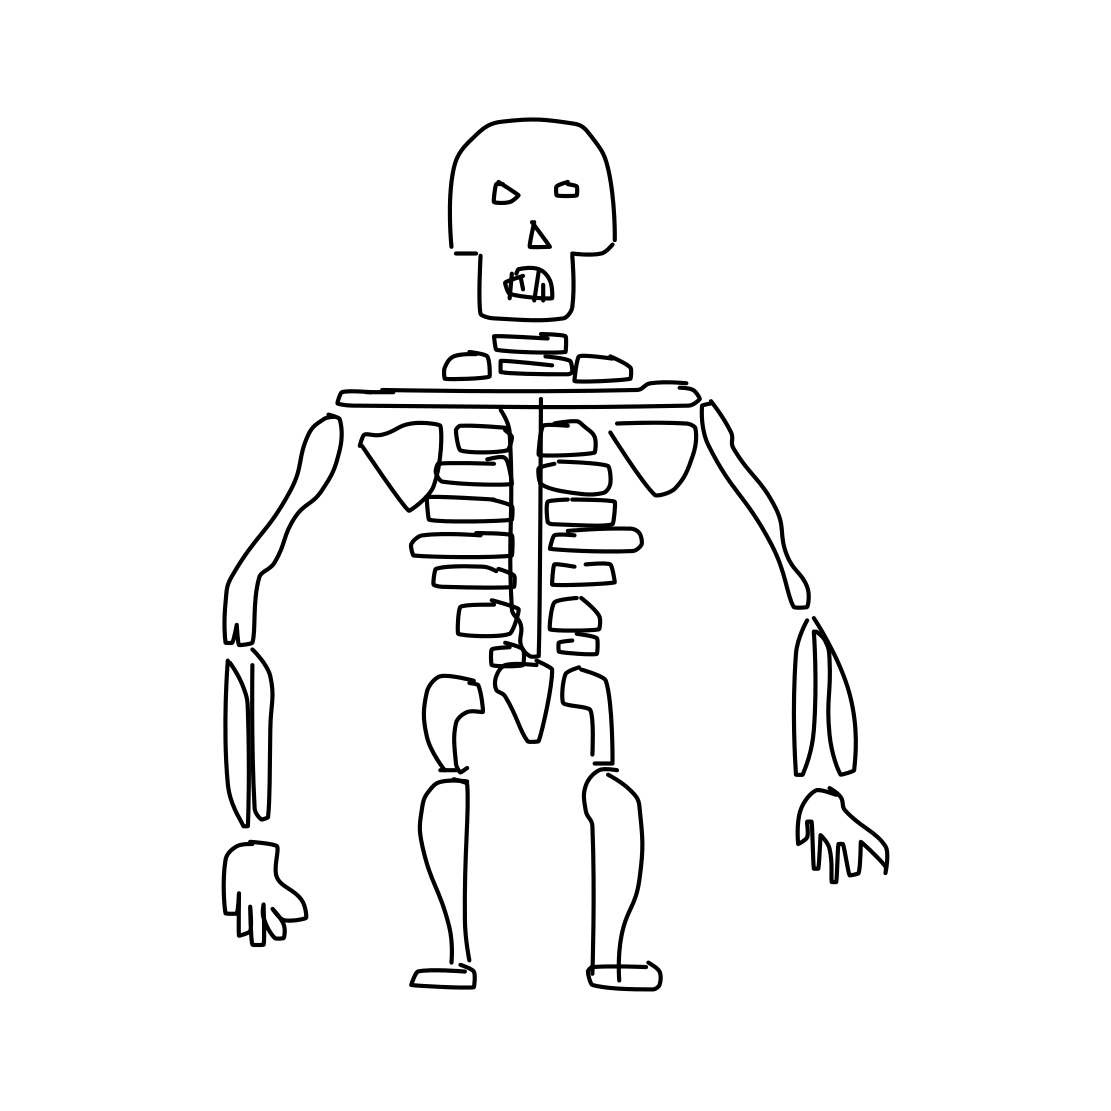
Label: human-skeleton